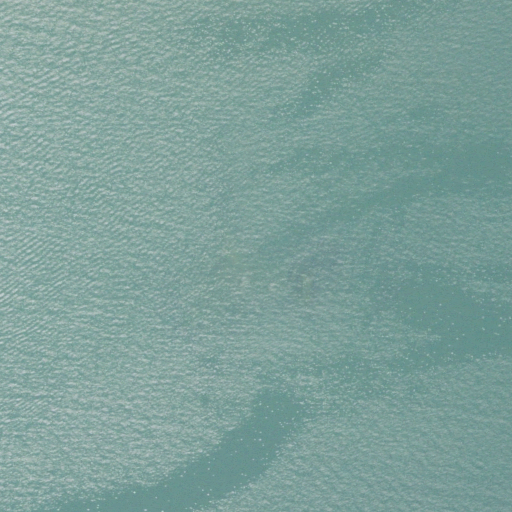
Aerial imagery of island in Connecticut named Stony Island containing only open water